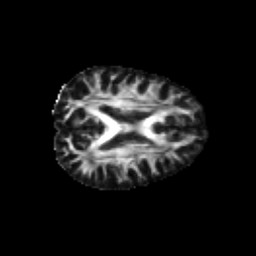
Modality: FA
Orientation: axial
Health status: healthy
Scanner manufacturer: philips
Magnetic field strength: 3 T
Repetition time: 6.964 s
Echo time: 0.092 s